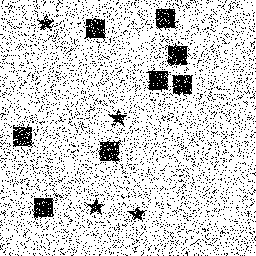
Squares: 8
Triangles: 0
Stars: 4
Total shapes: 12